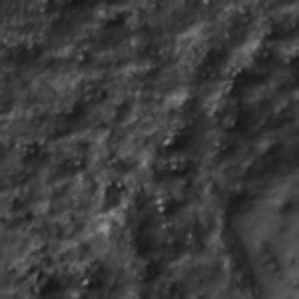
Label: frost